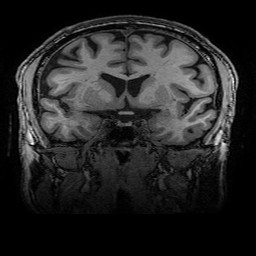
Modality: T1w
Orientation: sagittal
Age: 62
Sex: male
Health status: healthy
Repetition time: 2.53 s
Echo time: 0.0034 s